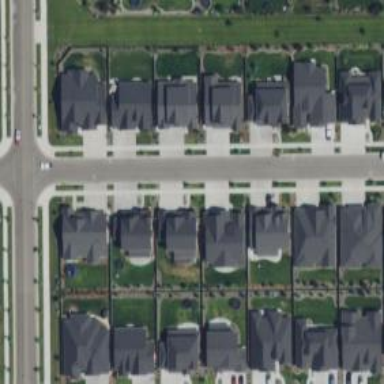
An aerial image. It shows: Sidewalk.